Question: I have a very similar problem to <URL>, but with a single-threaded C++ program: when an assertion fails during debugging in Visual Studio 2013, the debugger exits immediately without showing the assertion failure message box, which is supposed to look something like this:

(This picture is not from my own code.)
The only error message is:
'''
The program '[5156] myprogram.exe' has exited with code 3 (0x3).
'''
which makes it nearly impossible to figure out where the assertion failure occurred since the code base is very large.
The response to the linked question suggested adding a call to:
'''
_CrtSetReportMode(_CRT_ASSERT, _CRTDBG_MODE_DEBUG);
'''
at the beginning of the program, so that the assertion error is at least printed to the output window. However, this is not only hacky, but also not necessary for any other program I have debugged in Visual Studio.
This is not my own Visual Studio project, and I'm wondering if there is a rogue setting somewhere. I have enabled "Break when an exception is thrown" for assertion errors in Debug -> Exceptions, so that is not the issue.
How can I force the "Debug Assertion Failed!" message box to appear when an assertion fails?
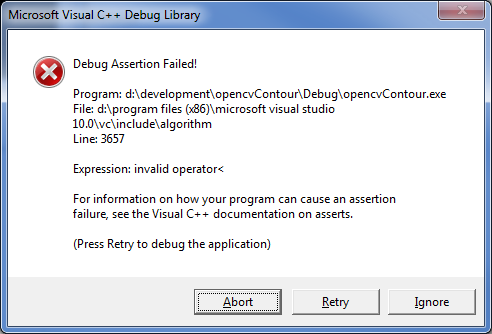
Answer: In my case, the problem was that Configuration Properties -> C/C++ -> Code Generation -> Runtime Library was set to "Multi-threaded" for both the Debug and Release builds. The correct setting is "Multi-threaded Debug" for the Debug build and "Multi-threaded" for the Release Build.